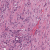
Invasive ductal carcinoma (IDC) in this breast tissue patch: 1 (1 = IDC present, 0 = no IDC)